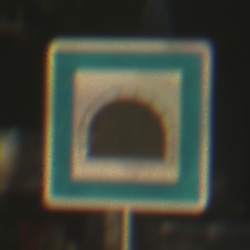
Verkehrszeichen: Tunnel
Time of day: SunriseSunset
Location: Outdoor (Suburban)
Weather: Clear
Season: NotSpecified
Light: Natural